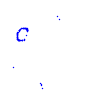
Particle: kaon